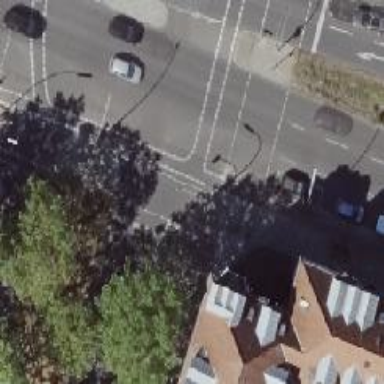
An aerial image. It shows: Tertiary road with asphalt surface. There is parking lane on the right side.